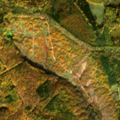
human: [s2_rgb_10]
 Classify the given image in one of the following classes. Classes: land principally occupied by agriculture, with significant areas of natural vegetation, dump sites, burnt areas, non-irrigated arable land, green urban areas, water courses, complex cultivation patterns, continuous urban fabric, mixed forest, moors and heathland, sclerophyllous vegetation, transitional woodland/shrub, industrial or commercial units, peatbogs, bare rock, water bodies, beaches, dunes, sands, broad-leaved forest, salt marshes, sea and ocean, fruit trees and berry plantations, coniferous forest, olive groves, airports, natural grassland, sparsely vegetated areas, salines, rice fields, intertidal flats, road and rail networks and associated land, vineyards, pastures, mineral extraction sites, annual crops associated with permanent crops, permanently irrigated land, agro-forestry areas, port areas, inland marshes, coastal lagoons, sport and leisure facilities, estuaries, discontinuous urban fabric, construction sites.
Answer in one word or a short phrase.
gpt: broad-leaved forest, mixed forest, transitional woodland/shrub